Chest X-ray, PA view. Patient: 40 years old, sex F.
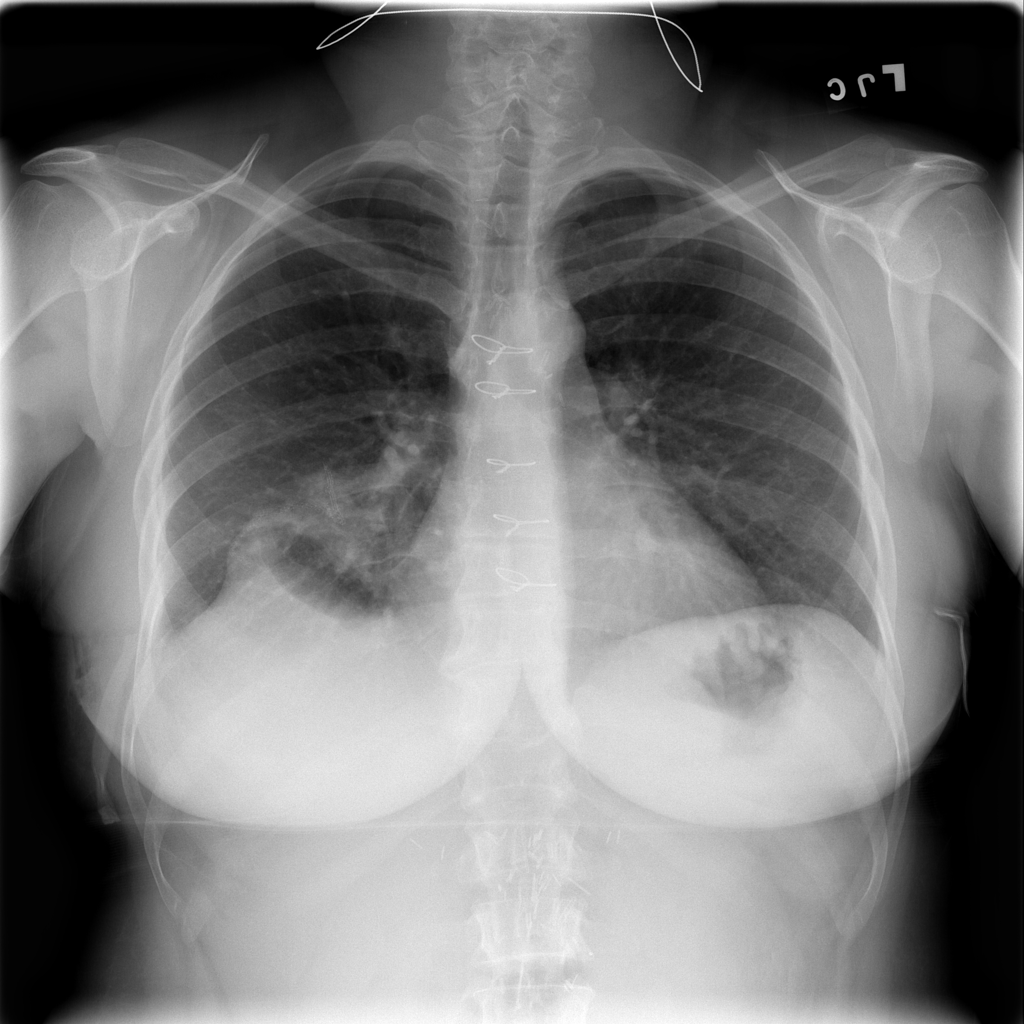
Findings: Nodule, Pneumothorax